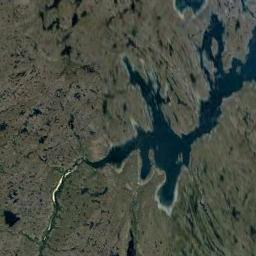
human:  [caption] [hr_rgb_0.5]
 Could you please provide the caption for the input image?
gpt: Brown trivial bare land in the river in a wetland .

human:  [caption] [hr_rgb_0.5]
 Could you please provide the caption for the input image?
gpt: This wetland is totally covered with vegetation .

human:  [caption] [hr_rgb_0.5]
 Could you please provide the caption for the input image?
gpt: The wetland consists of bare land and water .

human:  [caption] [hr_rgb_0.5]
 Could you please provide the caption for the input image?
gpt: Many waters of different sizes are surrounded by wetlands .

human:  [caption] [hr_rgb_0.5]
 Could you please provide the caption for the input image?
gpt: There are some water areas on the wetland .